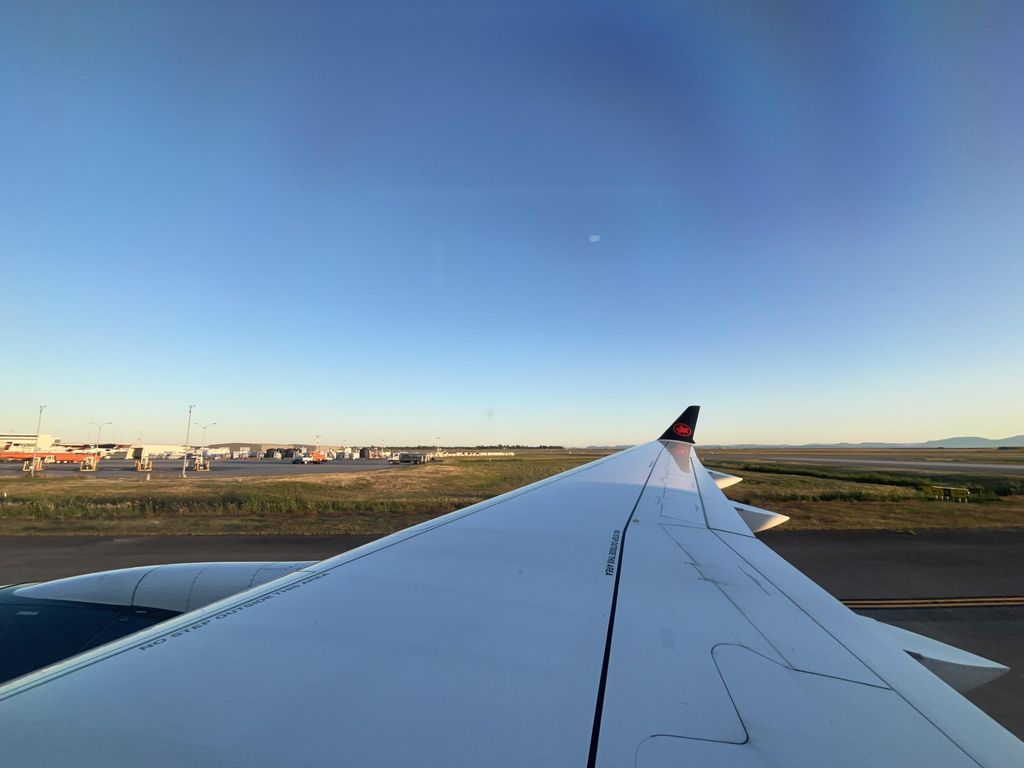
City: vancouver